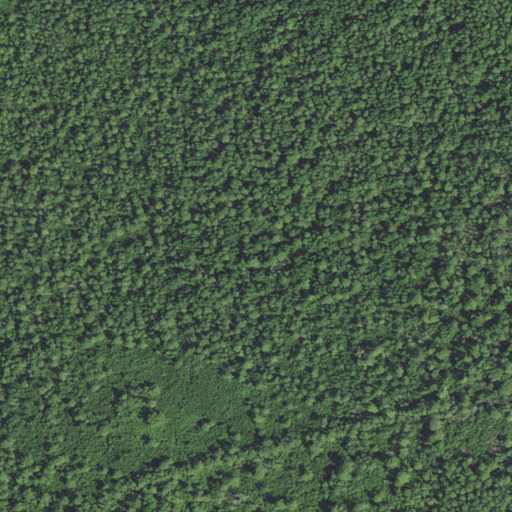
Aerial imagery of plain(s) in North Carolina named Long Straw Ridge containing only woody wetlands